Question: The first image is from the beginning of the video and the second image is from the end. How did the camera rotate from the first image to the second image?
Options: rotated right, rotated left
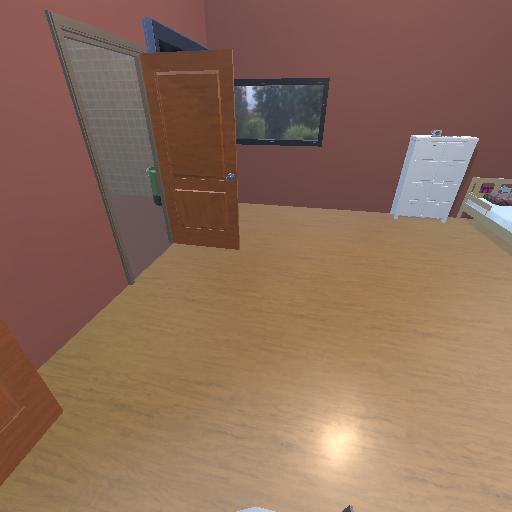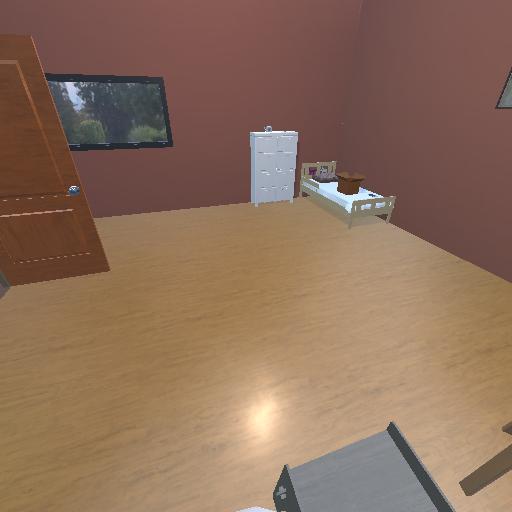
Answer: rotated right